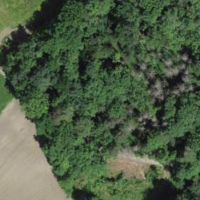
EUNIS habitat code: 41
Species observed at this site:
Rhamnus cathartica